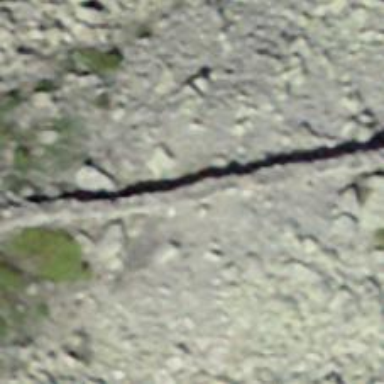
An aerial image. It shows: Possibly dry stone wall barrier.